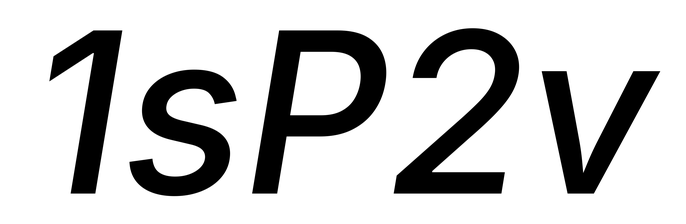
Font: Inter-Italic_Medium_Italic